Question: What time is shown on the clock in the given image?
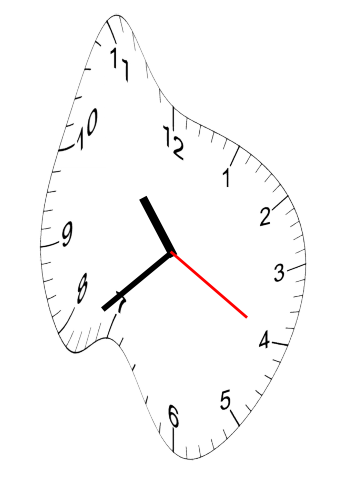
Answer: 10:38:20